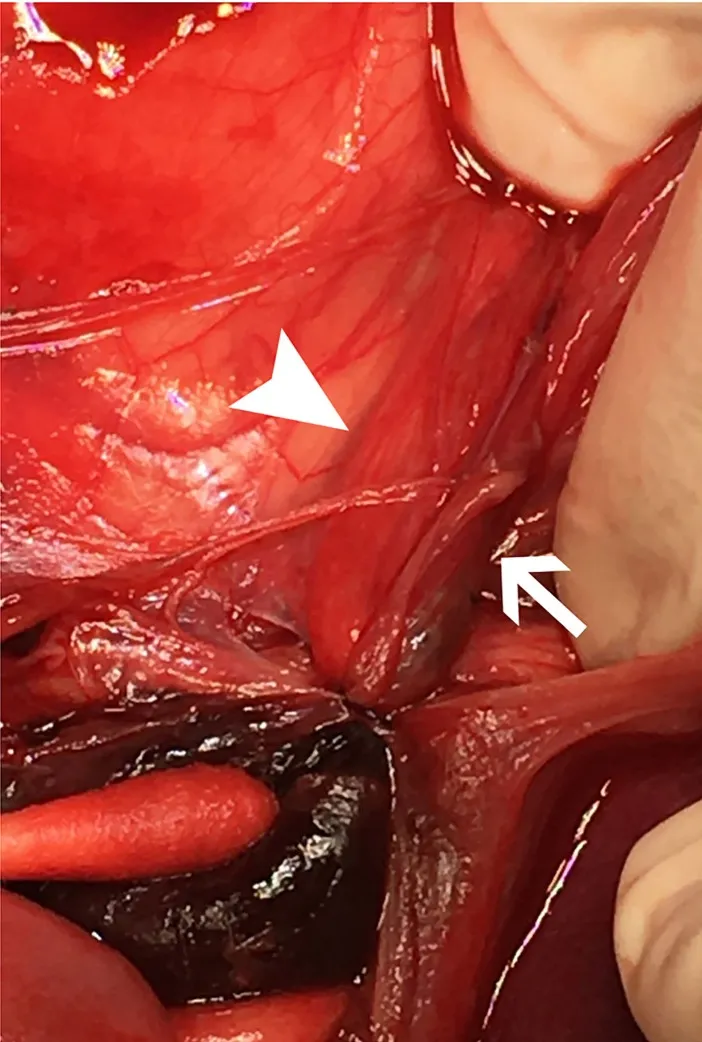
Cranial is at the top. The image shows a close-up view of the sutures, intact, surrounding both ureters within the left retroperitoneal space immediately upon entry into the abdomen, prior to dissection. The right ureter (white arrowhead) and left ureter (white arrow) are both entrapped with a hematoma caudal to the ligatures with a cotton-tipped applicator pointing to it in the lower left of the image.
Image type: endoscopy (gi_endoscopy)